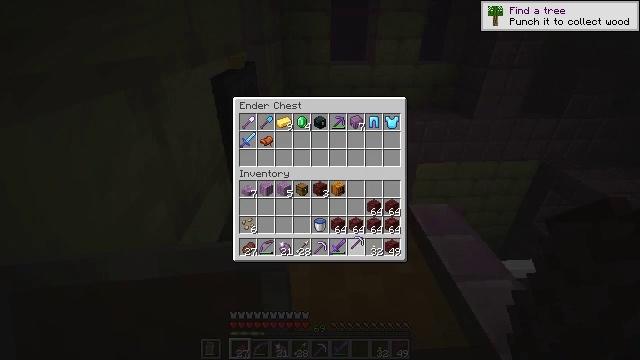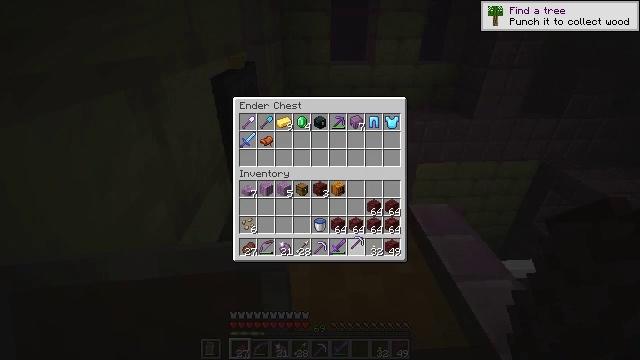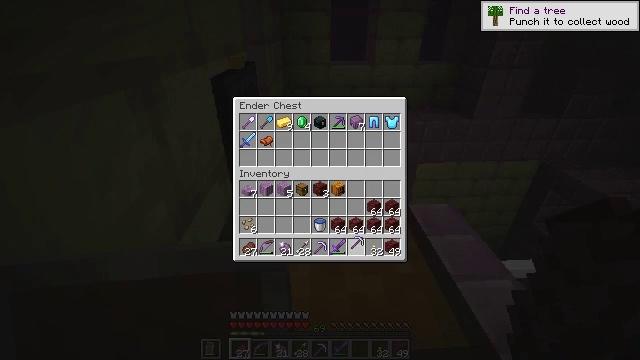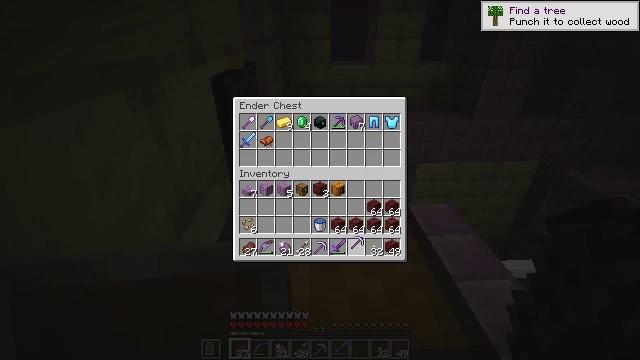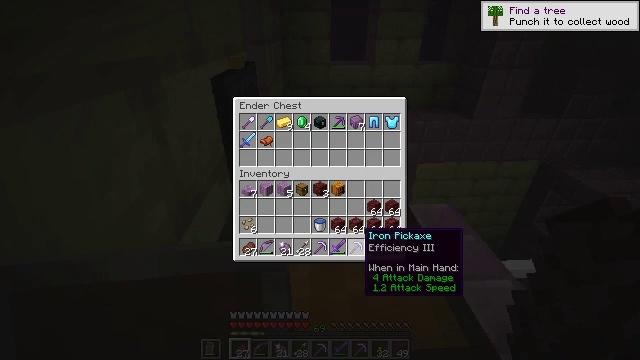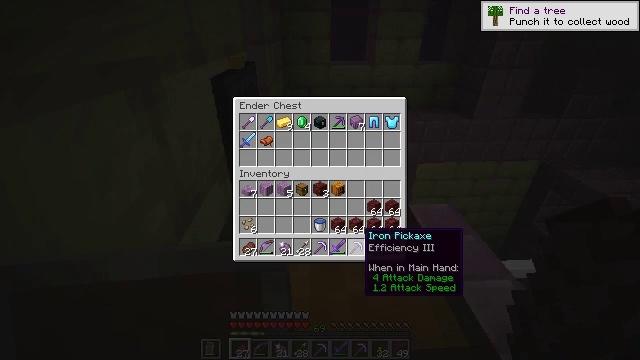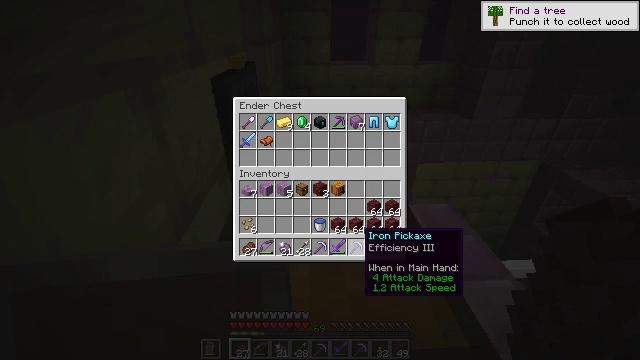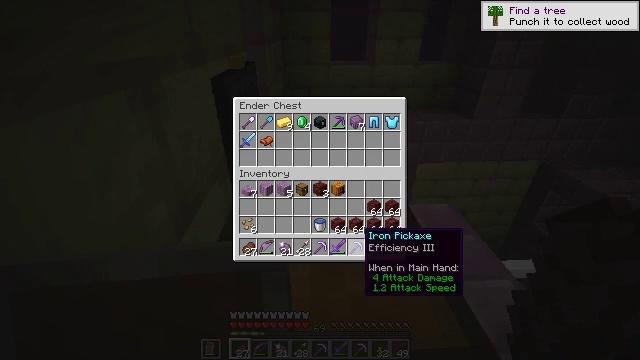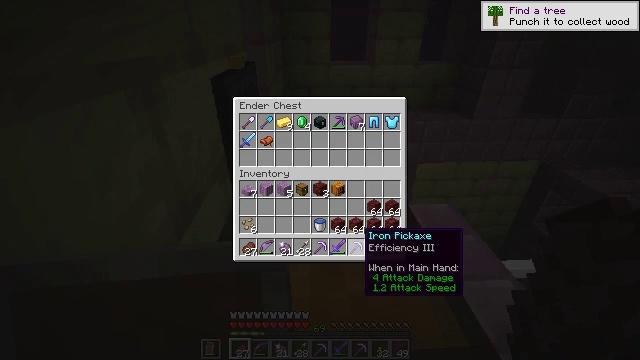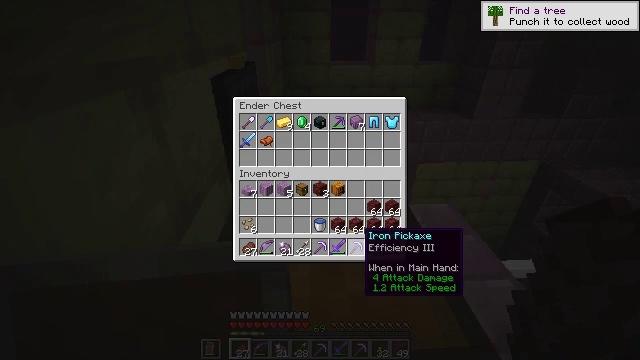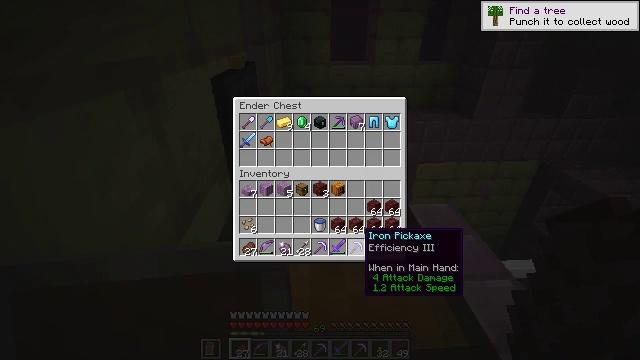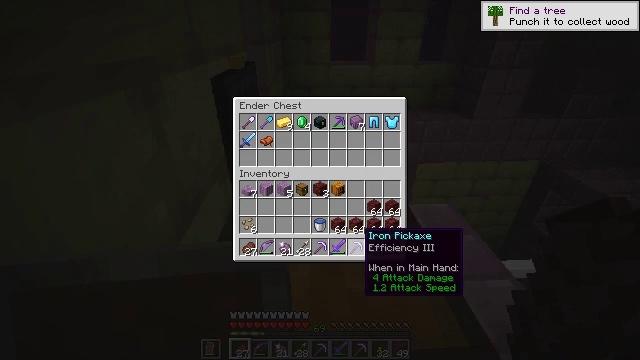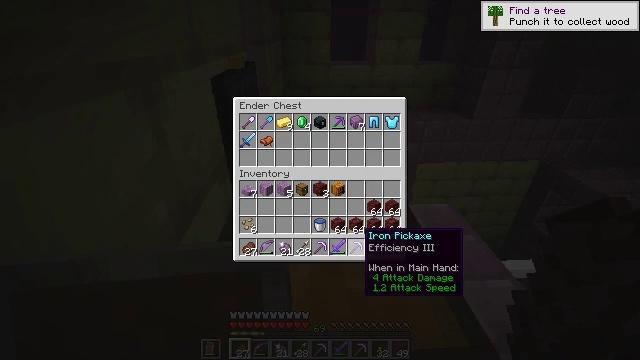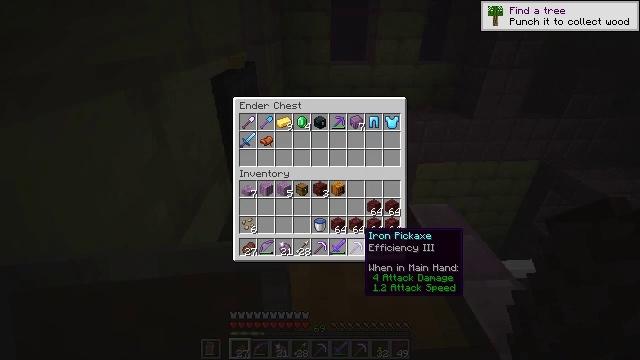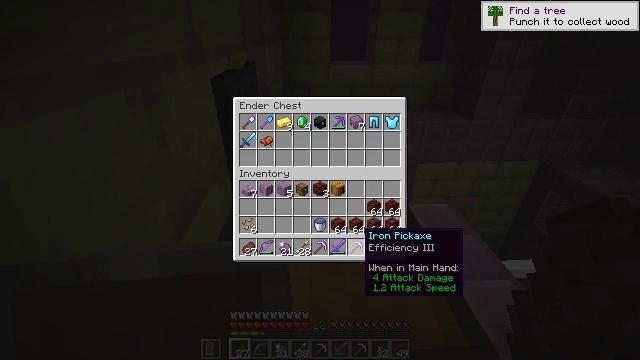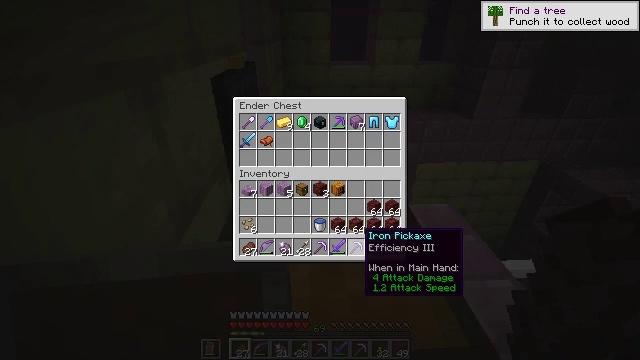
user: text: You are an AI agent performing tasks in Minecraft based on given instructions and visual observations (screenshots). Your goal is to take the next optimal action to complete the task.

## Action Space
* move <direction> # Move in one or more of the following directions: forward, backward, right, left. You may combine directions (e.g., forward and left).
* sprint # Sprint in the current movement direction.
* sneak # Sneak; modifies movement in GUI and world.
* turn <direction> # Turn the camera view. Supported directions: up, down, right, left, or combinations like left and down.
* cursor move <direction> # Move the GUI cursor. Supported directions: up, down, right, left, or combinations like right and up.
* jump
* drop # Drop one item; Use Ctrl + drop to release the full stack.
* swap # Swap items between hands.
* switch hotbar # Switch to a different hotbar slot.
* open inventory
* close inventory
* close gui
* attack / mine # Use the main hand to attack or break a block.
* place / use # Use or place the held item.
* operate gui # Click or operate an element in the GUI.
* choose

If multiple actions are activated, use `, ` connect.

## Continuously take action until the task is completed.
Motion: motion action
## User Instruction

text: Gather the chest from its place.
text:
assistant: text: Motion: attack / mine
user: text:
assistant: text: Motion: attack / mine
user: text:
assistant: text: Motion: attack / mine
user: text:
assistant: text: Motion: no_op
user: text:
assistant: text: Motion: no_op
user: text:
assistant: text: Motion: no_op
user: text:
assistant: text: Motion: no_op
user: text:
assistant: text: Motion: no_op
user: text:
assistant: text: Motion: no_op
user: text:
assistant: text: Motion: no_op
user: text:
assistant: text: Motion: no_op
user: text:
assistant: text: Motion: no_op
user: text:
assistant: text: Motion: no_op
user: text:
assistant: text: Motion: no_op
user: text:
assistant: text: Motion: no_op
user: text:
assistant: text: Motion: no_op
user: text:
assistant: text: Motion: no_op
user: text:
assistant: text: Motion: no_op
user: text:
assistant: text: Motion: no_op
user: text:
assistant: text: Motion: no_op
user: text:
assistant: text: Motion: no_op
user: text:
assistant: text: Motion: no_op
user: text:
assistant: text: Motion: no_op
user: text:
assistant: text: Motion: no_op
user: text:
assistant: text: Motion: no_op
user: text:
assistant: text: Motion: no_op
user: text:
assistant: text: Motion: no_op
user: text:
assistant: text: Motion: no_op
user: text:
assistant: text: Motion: no_op
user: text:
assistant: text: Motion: no_op